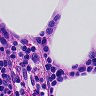
Metastatic tissue present: no